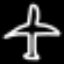
Label: airplane